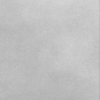
Label: dusty